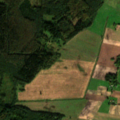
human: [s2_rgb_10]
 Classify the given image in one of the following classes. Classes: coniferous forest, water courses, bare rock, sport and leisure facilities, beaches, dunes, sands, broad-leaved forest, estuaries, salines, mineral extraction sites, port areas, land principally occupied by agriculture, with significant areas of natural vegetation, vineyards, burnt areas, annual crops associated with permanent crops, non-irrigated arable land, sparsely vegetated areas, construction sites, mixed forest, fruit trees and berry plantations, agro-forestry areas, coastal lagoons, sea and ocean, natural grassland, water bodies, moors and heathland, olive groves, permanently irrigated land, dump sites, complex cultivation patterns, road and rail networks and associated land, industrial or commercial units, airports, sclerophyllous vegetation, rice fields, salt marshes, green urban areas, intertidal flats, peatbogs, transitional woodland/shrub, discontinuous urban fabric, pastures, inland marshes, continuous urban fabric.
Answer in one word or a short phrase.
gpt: non-irrigated arable land, complex cultivation patterns, land principally occupied by agriculture, with significant areas of natural vegetation, broad-leaved forest, mixed forest